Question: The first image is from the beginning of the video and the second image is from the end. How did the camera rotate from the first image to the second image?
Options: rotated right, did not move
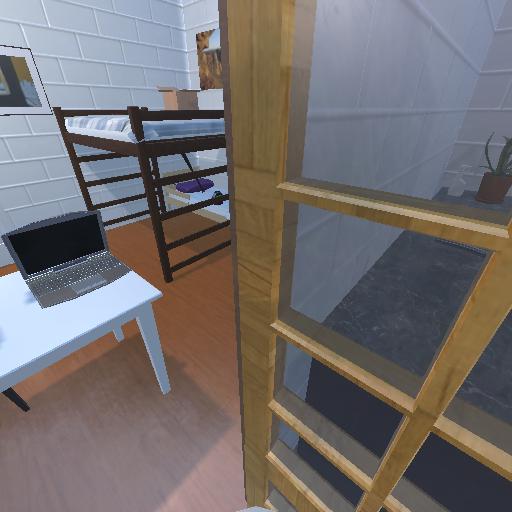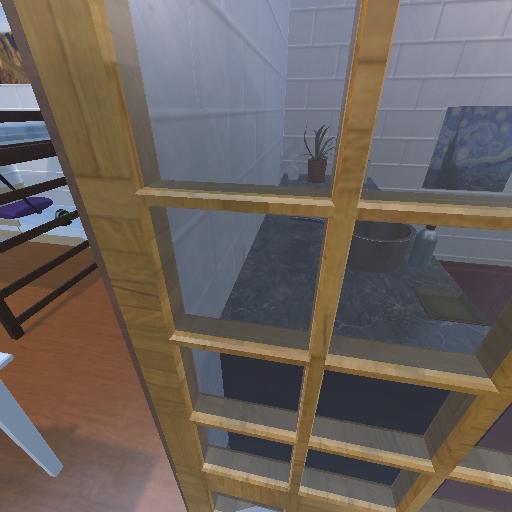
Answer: rotated right